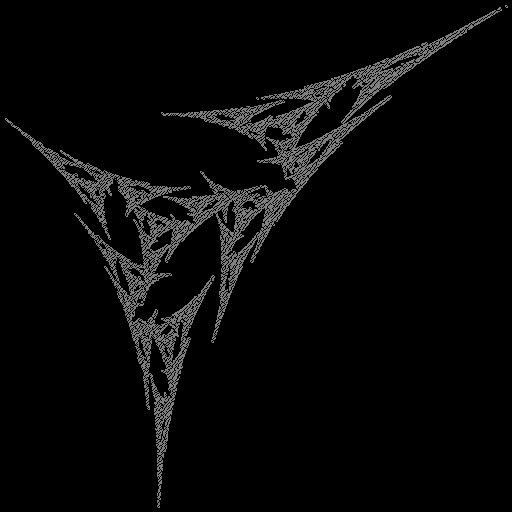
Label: snowcap